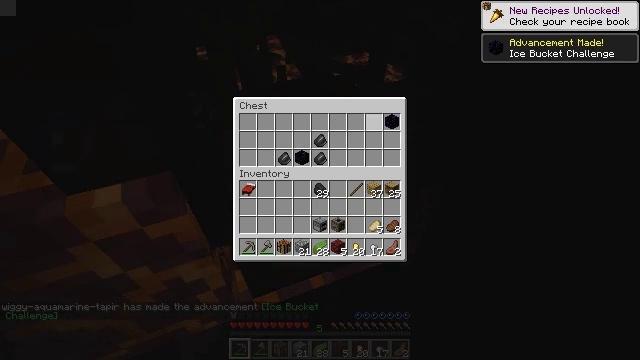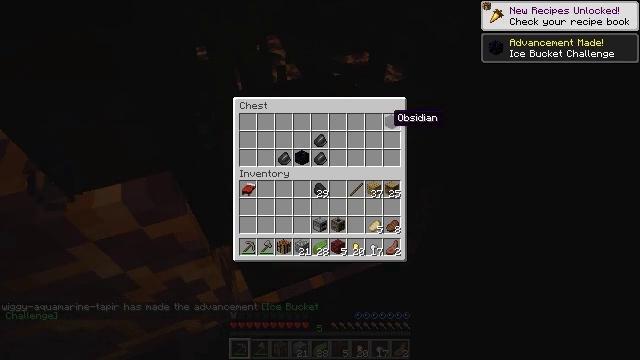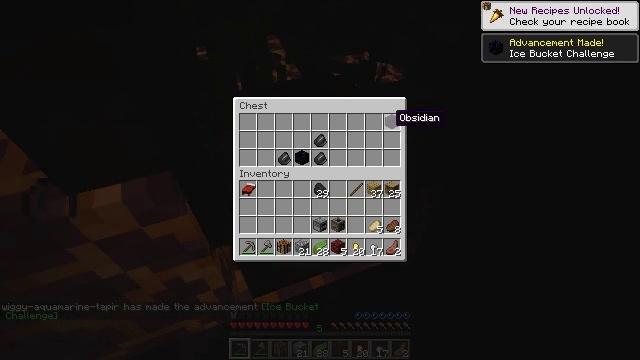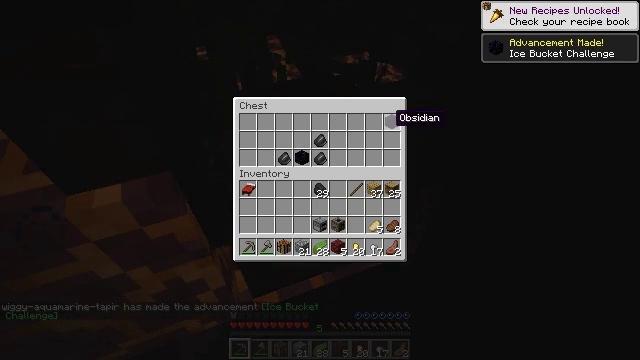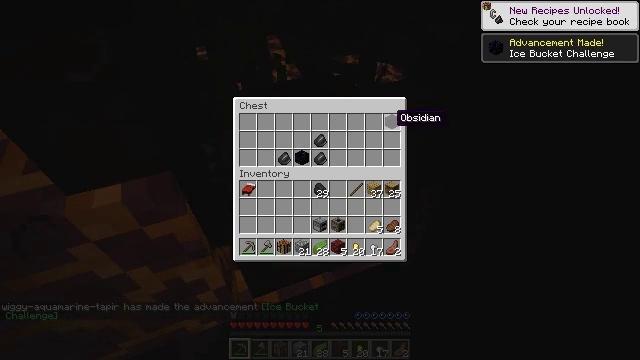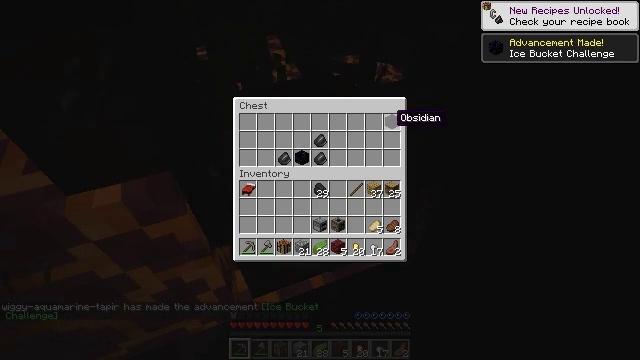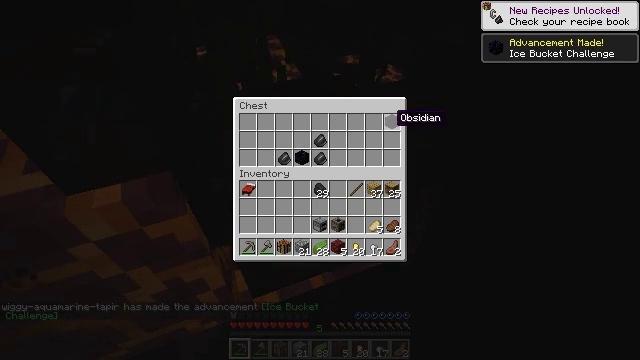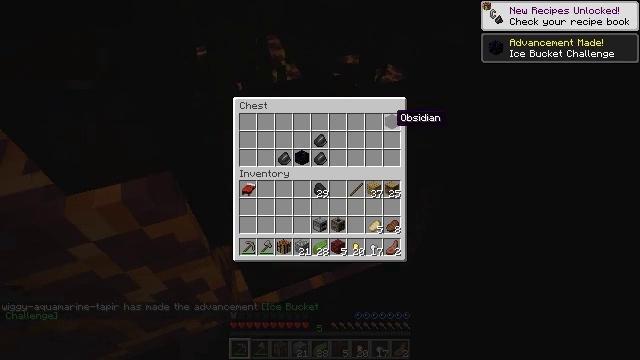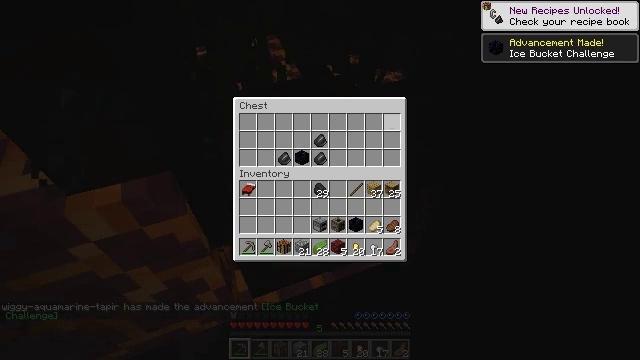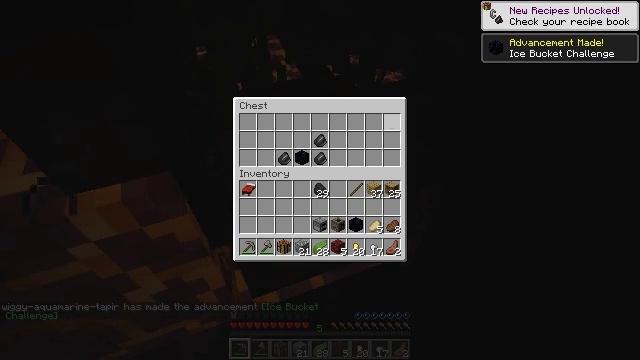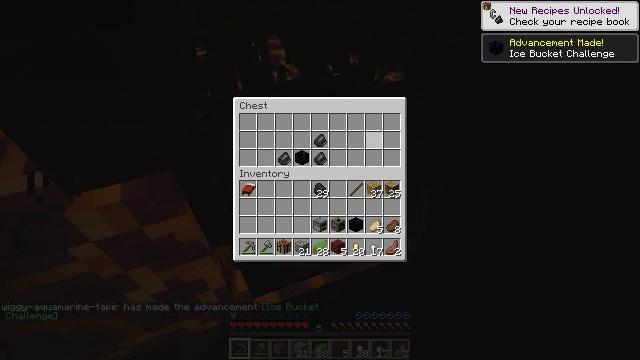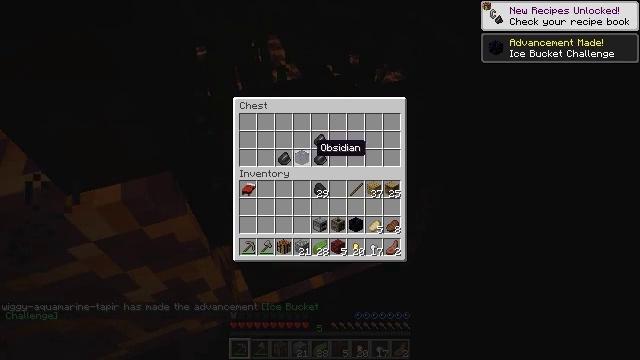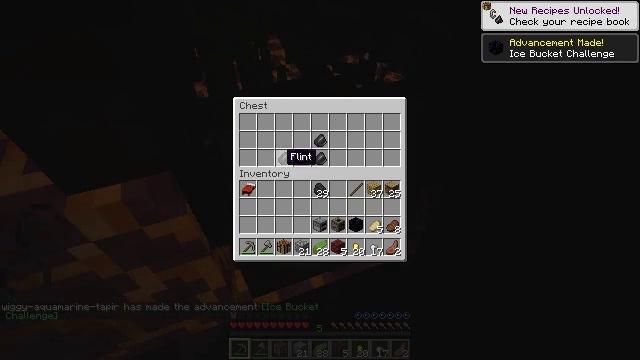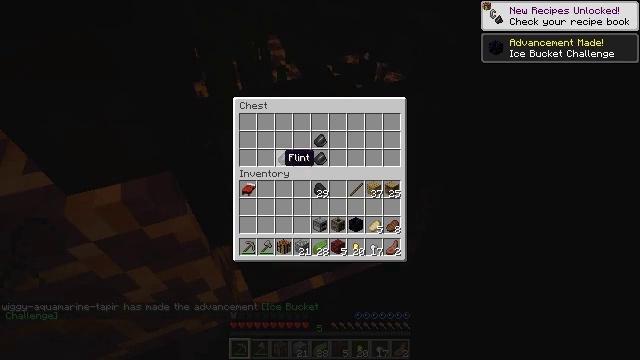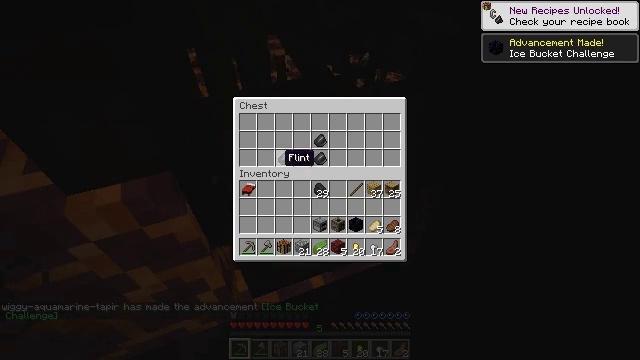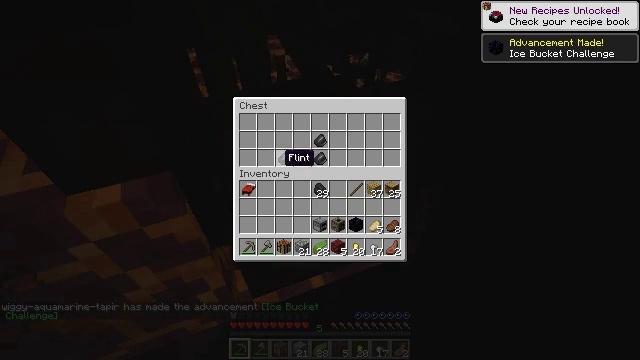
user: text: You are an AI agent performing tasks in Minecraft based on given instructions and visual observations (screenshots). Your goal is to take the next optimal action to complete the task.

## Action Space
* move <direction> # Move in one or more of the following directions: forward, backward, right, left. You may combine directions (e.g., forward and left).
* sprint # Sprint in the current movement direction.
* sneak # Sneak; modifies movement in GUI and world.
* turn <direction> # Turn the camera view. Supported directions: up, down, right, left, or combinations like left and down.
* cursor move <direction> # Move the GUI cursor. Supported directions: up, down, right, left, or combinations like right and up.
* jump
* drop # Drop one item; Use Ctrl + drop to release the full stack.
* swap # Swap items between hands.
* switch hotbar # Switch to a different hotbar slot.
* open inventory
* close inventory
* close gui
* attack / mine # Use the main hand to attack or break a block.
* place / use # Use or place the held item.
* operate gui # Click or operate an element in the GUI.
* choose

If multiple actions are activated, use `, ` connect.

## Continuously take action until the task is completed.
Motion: motion action
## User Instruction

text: Harvest kelp plant in the water.
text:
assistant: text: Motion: sneak
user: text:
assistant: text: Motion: sneak
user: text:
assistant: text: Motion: sneak
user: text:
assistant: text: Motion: sneak
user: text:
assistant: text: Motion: sneak
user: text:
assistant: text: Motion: sneak
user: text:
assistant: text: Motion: sneak
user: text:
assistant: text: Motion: sneak, operate gui
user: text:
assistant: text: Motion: sneak, operate gui
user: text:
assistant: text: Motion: sneak, cursor move left, operate gui
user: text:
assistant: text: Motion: sneak, cursor move left and down
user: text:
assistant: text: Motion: sneak, cursor move left and down
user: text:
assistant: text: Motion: sneak
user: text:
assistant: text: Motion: sneak
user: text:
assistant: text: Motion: sneak
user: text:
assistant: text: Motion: sneak
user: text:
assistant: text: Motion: sneak
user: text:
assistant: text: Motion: sneak
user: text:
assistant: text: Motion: sneak
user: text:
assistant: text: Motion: sneak
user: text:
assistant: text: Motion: sneak
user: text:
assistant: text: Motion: sneak, operate gui
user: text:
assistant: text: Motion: sneak, operate gui
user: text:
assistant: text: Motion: sneak
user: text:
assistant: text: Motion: sneak
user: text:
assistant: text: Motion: no_op
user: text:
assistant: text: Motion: no_op
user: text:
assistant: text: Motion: no_op
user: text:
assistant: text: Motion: no_op
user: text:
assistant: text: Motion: no_op